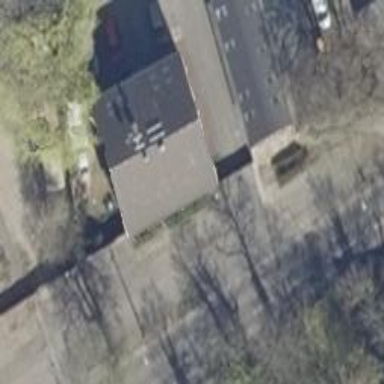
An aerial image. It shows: Office building with gabled roof.